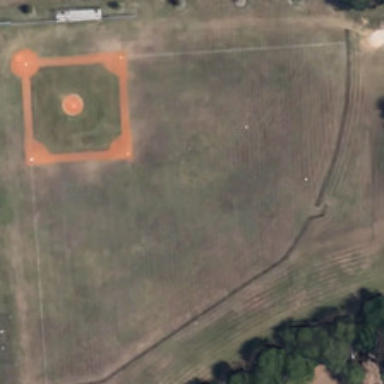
The baseball field has rectangular infield .